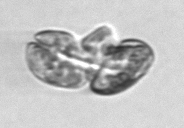
Label: Karenia